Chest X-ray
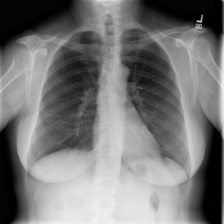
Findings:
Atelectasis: negative
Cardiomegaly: negative
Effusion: negative
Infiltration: positive
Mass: negative
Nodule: negative
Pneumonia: negative
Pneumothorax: negative
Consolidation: negative
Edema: negative
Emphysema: negative
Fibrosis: negative
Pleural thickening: negative
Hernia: negative